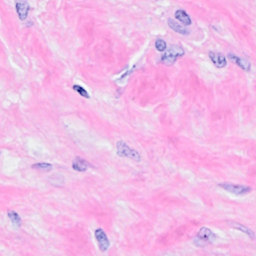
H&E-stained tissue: Breast